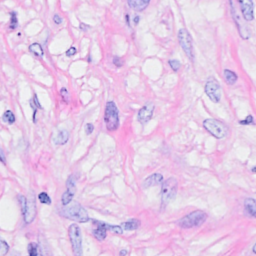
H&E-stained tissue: Breast